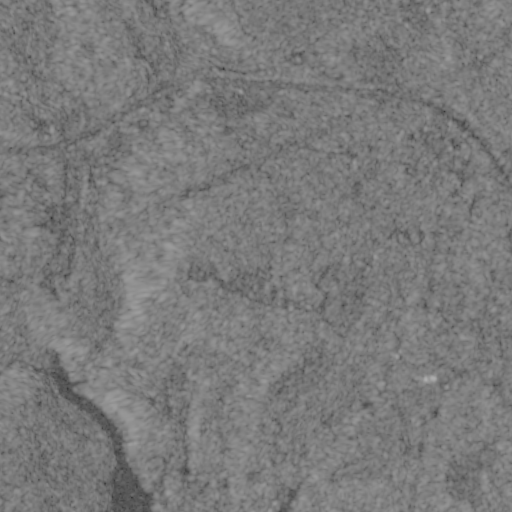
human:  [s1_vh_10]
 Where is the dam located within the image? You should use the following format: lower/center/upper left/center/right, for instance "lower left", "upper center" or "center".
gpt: The dam is located in the lower left of the image.
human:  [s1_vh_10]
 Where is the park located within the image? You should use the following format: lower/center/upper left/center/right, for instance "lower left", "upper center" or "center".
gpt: The park is located in the lower center of the image.
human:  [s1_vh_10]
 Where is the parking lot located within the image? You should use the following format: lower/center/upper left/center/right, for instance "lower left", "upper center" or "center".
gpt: The parking lot is located in the lower center of the image.
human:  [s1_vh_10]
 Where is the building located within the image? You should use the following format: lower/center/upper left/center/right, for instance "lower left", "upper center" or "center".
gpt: The building is located in the lower left of the image.
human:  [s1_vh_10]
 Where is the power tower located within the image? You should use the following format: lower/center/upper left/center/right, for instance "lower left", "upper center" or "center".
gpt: There is no power tower in the image.

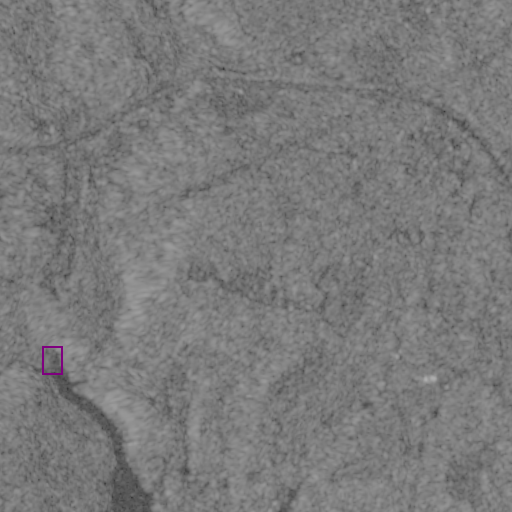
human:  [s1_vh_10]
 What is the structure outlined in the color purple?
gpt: The structure outlined in purple is a dam.
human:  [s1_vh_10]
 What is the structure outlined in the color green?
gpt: There is no green outline.